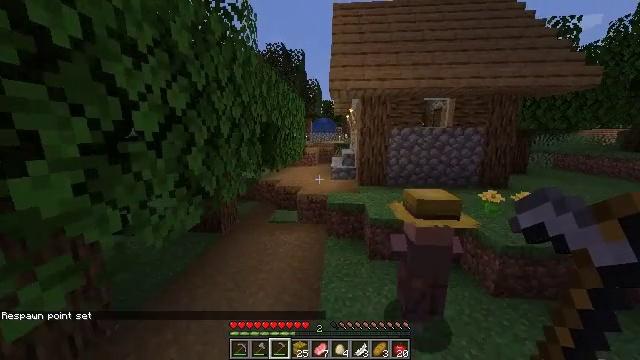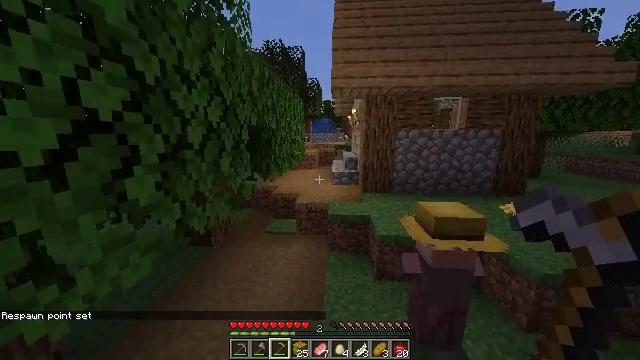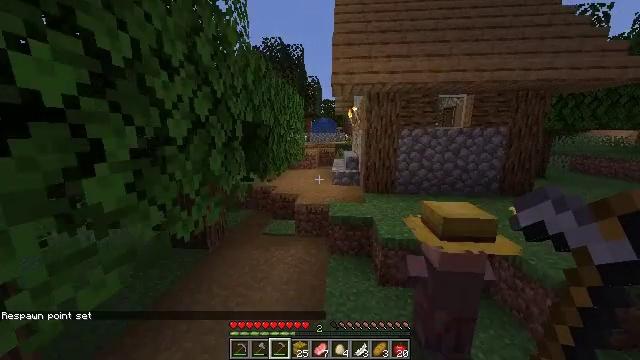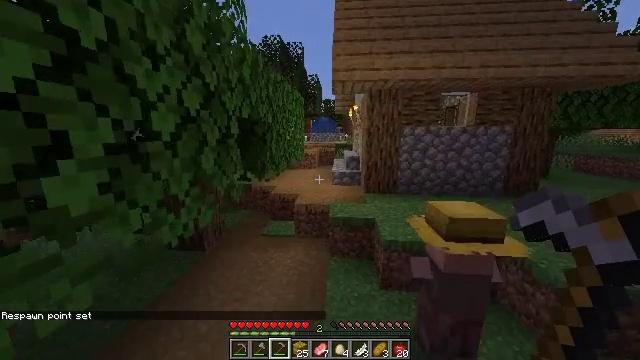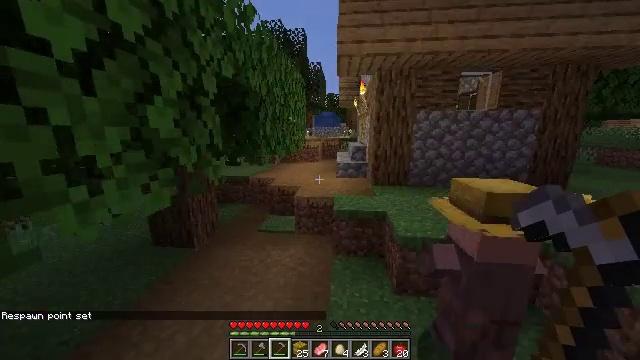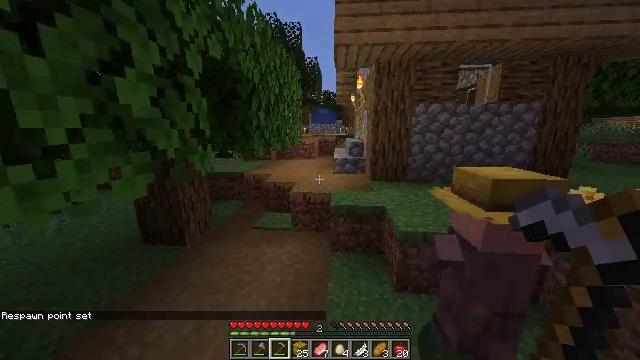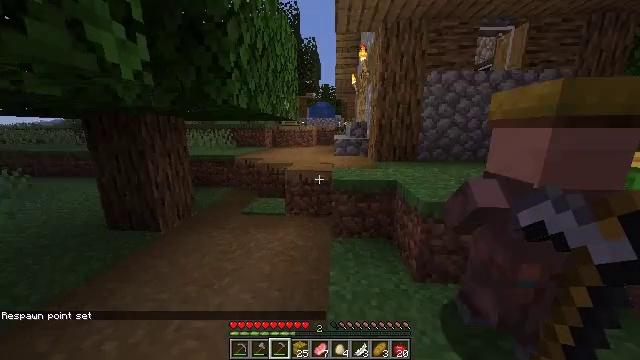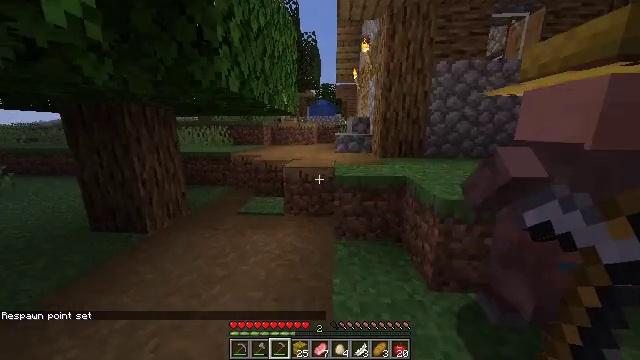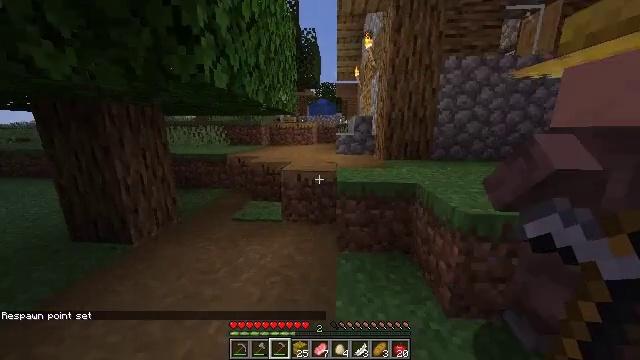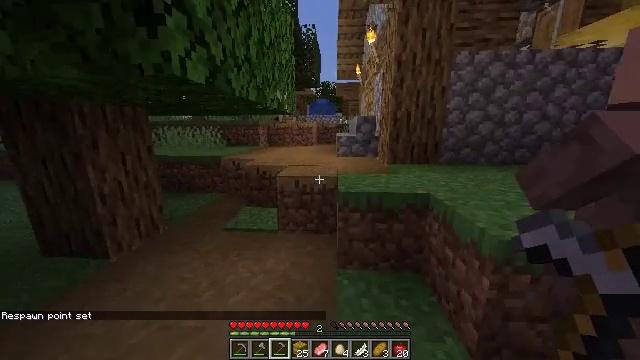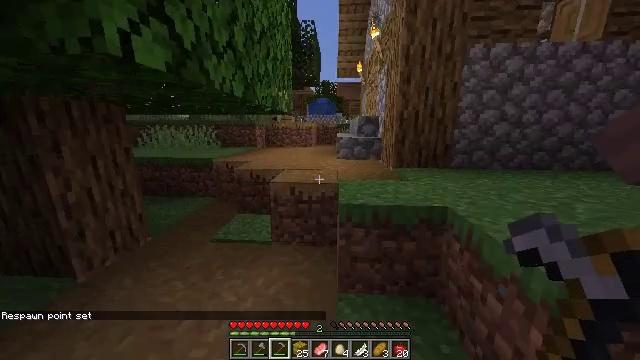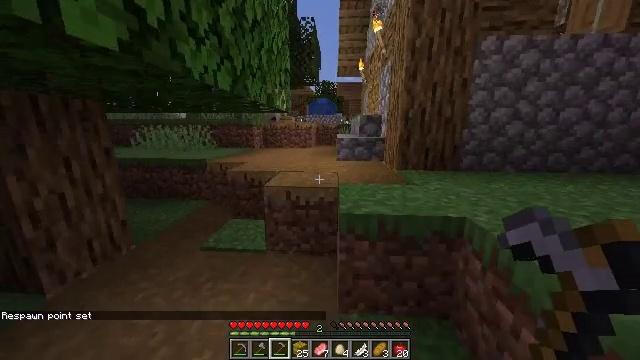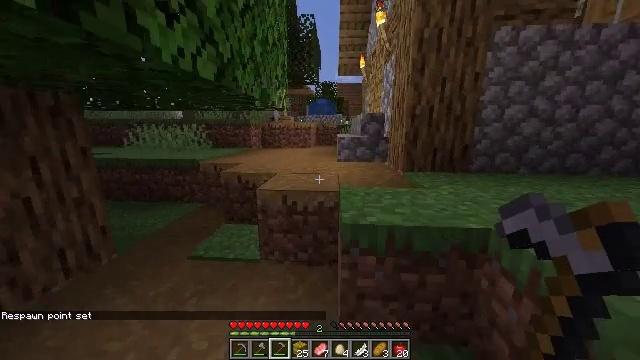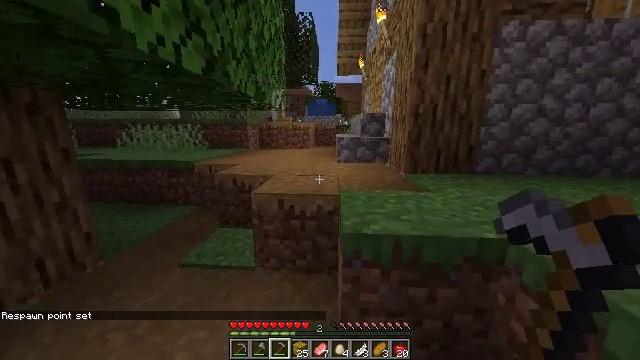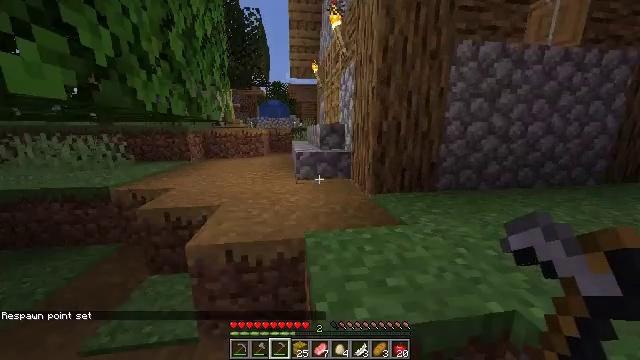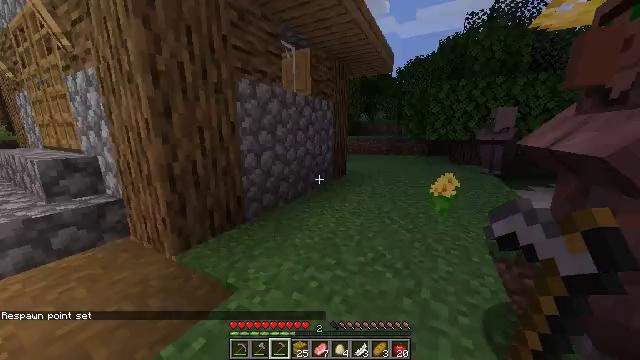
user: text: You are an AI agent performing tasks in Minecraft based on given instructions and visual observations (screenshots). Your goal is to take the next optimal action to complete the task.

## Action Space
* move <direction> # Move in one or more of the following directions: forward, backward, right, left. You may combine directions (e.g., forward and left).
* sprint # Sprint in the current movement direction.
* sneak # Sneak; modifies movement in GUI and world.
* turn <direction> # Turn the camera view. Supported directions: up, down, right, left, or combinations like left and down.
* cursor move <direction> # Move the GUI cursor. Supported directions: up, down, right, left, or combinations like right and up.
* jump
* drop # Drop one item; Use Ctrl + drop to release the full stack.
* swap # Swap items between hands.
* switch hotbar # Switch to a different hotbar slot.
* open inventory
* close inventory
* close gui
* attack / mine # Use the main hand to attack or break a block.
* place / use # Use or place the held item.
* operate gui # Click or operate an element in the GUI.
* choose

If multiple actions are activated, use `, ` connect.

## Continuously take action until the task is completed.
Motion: motion action
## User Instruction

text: Attack the hay block to get hay.
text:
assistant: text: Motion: move forward, sprint, jump
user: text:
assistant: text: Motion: move forward, sprint, jump
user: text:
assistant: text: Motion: move forward, sprint, jump
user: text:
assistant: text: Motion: move forward, sprint
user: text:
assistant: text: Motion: move forward, sprint
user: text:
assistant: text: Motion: move forward, sprint
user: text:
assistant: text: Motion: move forward, sprint
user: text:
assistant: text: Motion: move forward, sprint
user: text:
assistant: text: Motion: move forward, sprint
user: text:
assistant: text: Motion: move forward, sprint
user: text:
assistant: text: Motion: move forward, sprint
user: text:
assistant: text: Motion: move forward, sprint
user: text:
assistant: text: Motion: move forward, sprint
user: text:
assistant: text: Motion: move forward, sprint, turn right, jump
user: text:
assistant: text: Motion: move forward, sprint, turn right, jump
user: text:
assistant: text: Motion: turn right, jump
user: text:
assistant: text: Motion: turn right
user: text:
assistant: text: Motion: turn right and up
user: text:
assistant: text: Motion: turn right and up
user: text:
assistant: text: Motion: no_op
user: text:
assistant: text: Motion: no_op
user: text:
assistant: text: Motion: no_op
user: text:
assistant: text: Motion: no_op
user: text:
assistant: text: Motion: turn right
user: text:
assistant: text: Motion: turn right
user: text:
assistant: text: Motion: turn right
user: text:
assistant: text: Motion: turn right
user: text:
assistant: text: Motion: turn right
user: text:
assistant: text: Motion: no_op
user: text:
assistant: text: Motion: no_op